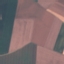
Land use / land cover class: AnnualCrop